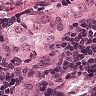
Metastatic tissue present: yes